You are looking at the continuous-wavelet transform of a rotating shaft's vibration signal. Determine the machine's mechanical condition. Answer with exactly one of: normal, misalignment, unbalance, looseness.
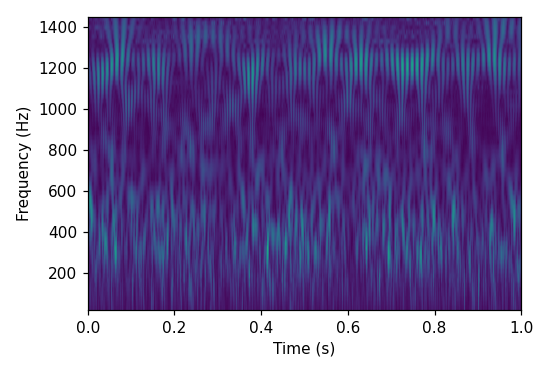
Answer: misalignment